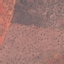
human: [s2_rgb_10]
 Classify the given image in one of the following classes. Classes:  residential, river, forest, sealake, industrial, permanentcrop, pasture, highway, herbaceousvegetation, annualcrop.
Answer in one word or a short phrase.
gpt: PermanentCrop